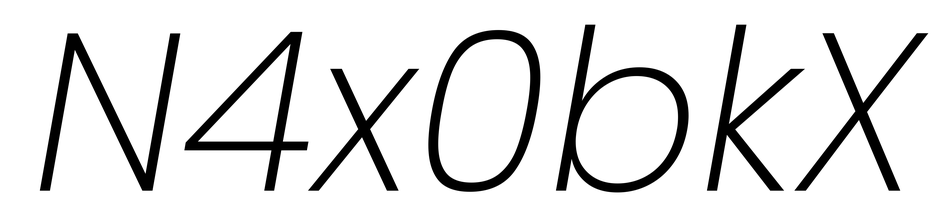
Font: Poppins-ExtraLightItalic